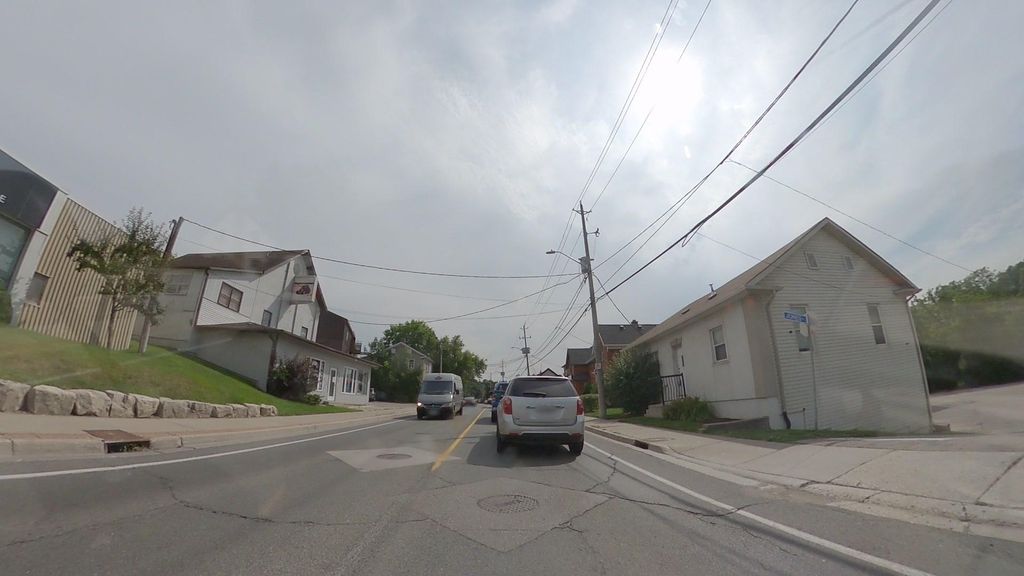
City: kitchener-waterloo